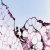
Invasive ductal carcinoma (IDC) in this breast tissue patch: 0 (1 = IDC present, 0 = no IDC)